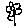
Label: flower